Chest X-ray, AP view. Patient: 28 years old, sex F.
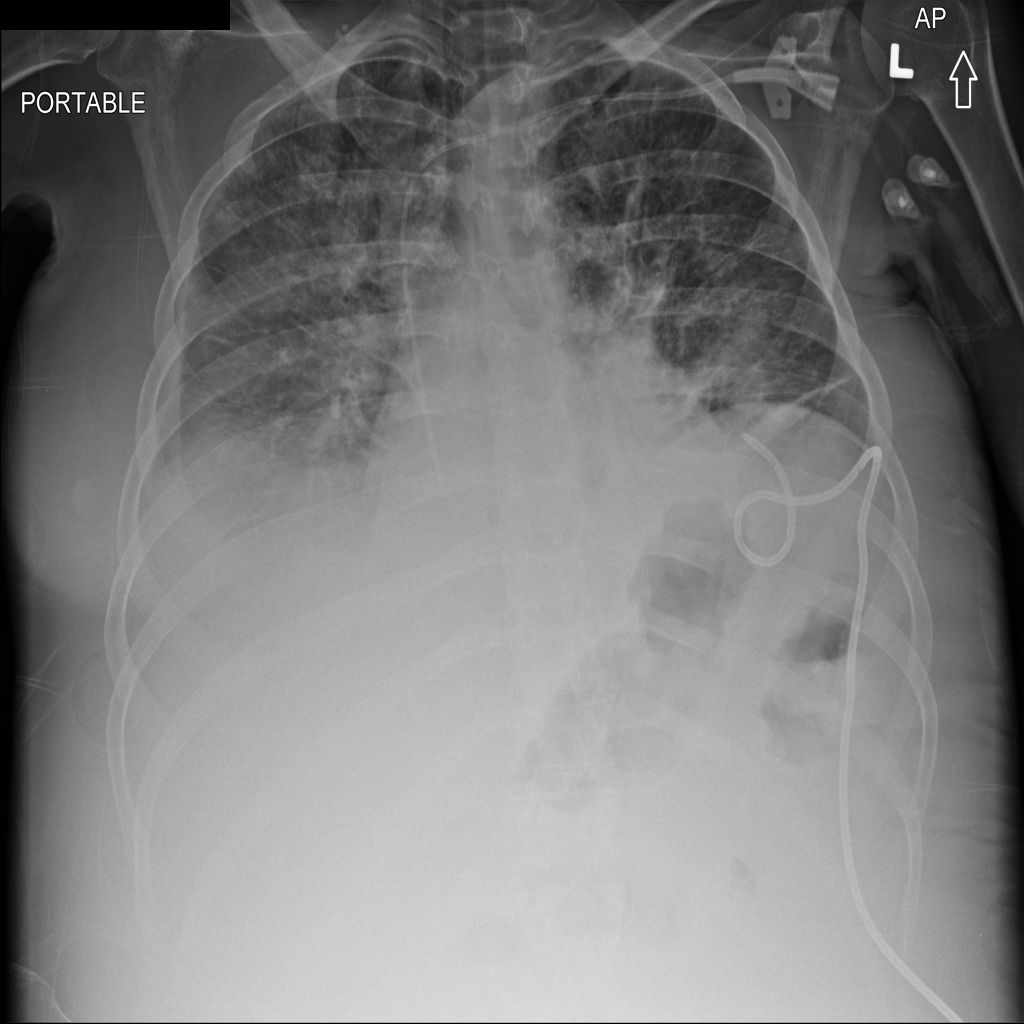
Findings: Atelectasis, Infiltration, Pleural_Thickening